Question: The problem is simple:
- - - -
This is how the page should look like in a landscape or portrait browser:

Here is a <URL> as a starting point.
'''
<div class="body">
<div class="square">
Square
</div>
</div>
'''
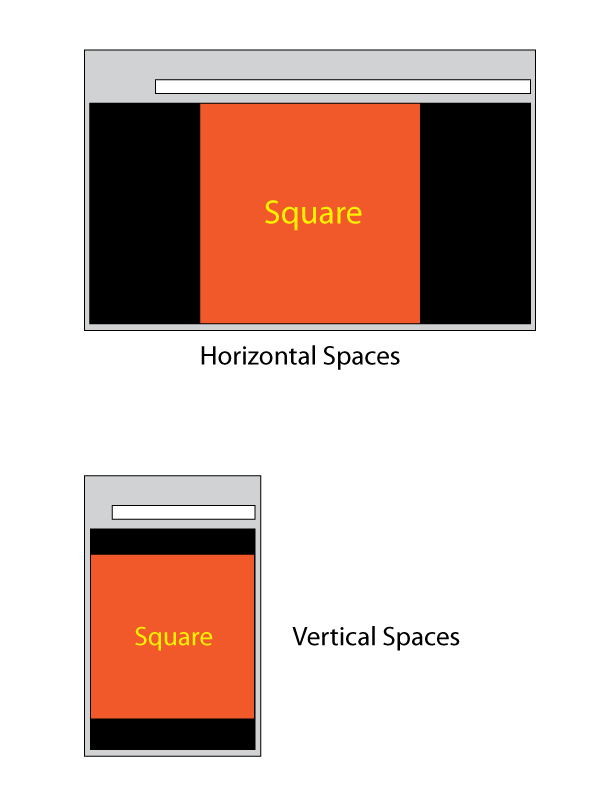
Answer: Here's my attempt to achieve the end goal.
The key point is to use <URL> for both 'width' and 'height' properties of the square box:
<URL>
'''
.body, .square {
display: flex;
align-items: center;
justify-content: center;
}
.body {
min-height: 100vh;
}
.square {
width: 100vmin;
height: 100vmin;
}
'''
<URL>